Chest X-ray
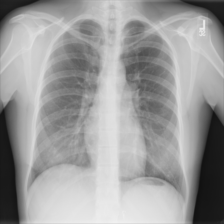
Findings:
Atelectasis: negative
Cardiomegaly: negative
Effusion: negative
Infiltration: negative
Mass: negative
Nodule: negative
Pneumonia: negative
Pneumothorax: positive
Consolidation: negative
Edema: negative
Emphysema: negative
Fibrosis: negative
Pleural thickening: negative
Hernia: negative